Question: As you can see, there's no syntax error or something like that on my code. Can you guys help me?

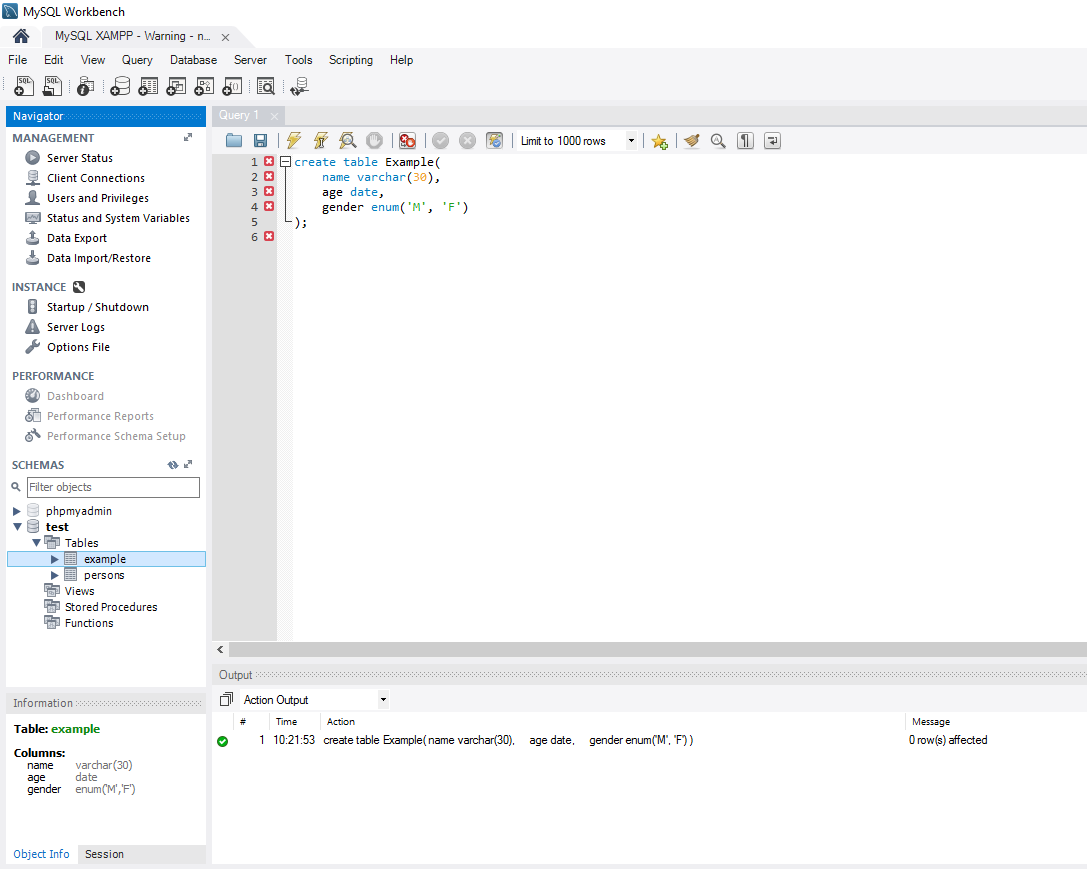
Answer: I guess this is just a little bug in the error markup machinery. Try editing the code or close this editor and open a new one. If you have a list of steps to reproduce this you could even create a <URL>, so that gets fixed.